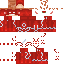
A male human skin with dark skin, wearing brown helmet dressed in a red hoodie and red pants, featuring a closed mouth.